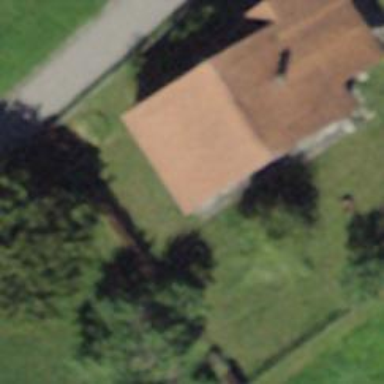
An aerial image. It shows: Detached building with gabled roof.